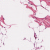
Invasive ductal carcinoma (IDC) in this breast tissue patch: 0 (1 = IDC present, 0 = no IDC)